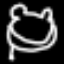
Label: frog